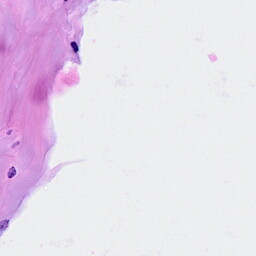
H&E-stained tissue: Breast